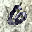
Label: 6